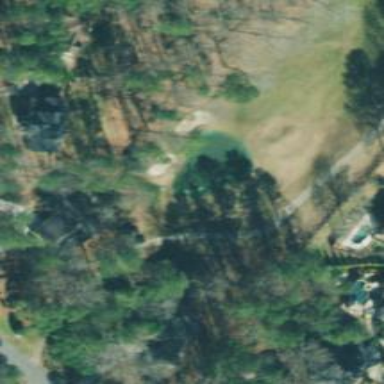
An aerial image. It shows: View of golf hole.